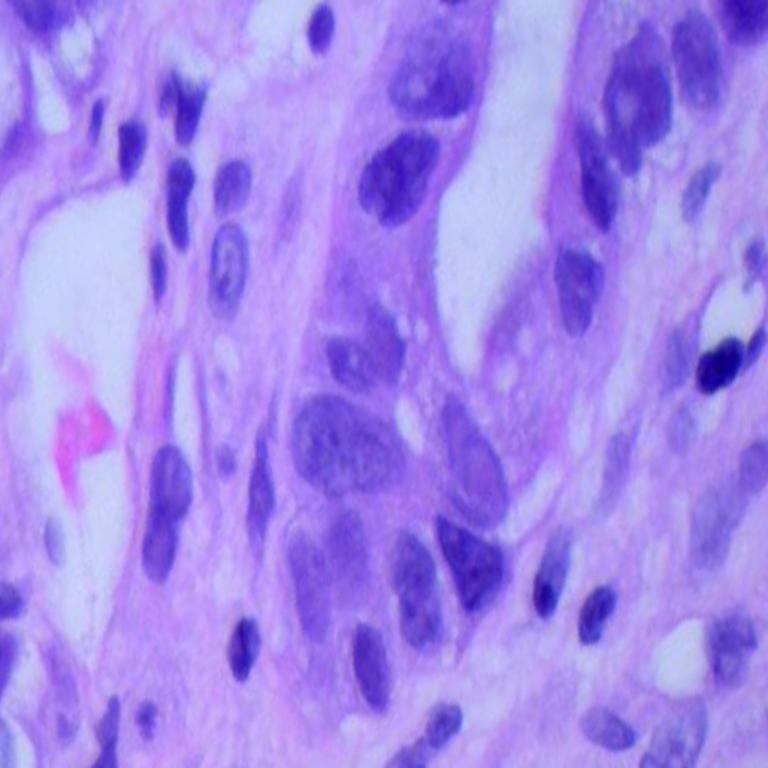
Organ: lung
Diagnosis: adenocarcinomas